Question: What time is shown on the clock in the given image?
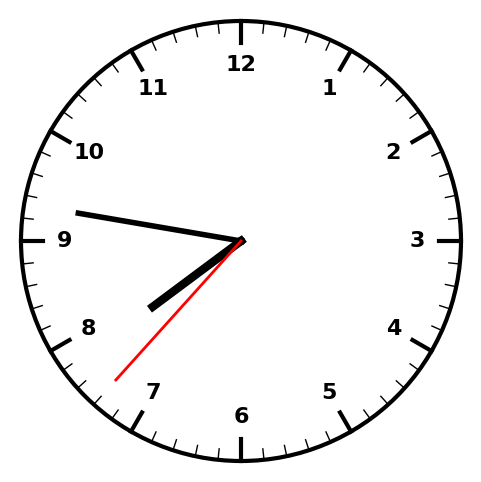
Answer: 07:46:37